Interaction volume radius: 5 \u00c5
Interaction volume height: 15 \u00c5
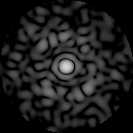
Disorder parameter: 0.8453